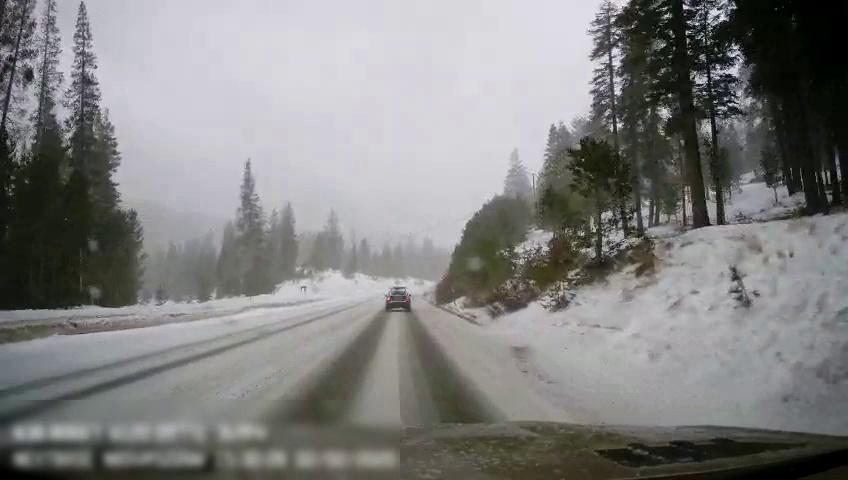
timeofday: Day
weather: Snowy
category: Drivable Space
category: Vehicles | SUV